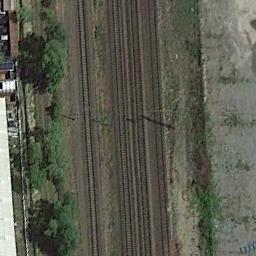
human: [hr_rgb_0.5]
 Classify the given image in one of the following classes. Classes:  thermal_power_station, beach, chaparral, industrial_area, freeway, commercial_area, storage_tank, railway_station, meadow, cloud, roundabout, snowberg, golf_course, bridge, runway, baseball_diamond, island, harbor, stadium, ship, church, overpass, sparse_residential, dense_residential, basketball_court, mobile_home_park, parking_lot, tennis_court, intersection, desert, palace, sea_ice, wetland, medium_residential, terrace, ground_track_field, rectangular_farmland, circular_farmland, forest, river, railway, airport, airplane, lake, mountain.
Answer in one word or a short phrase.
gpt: railway